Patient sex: M
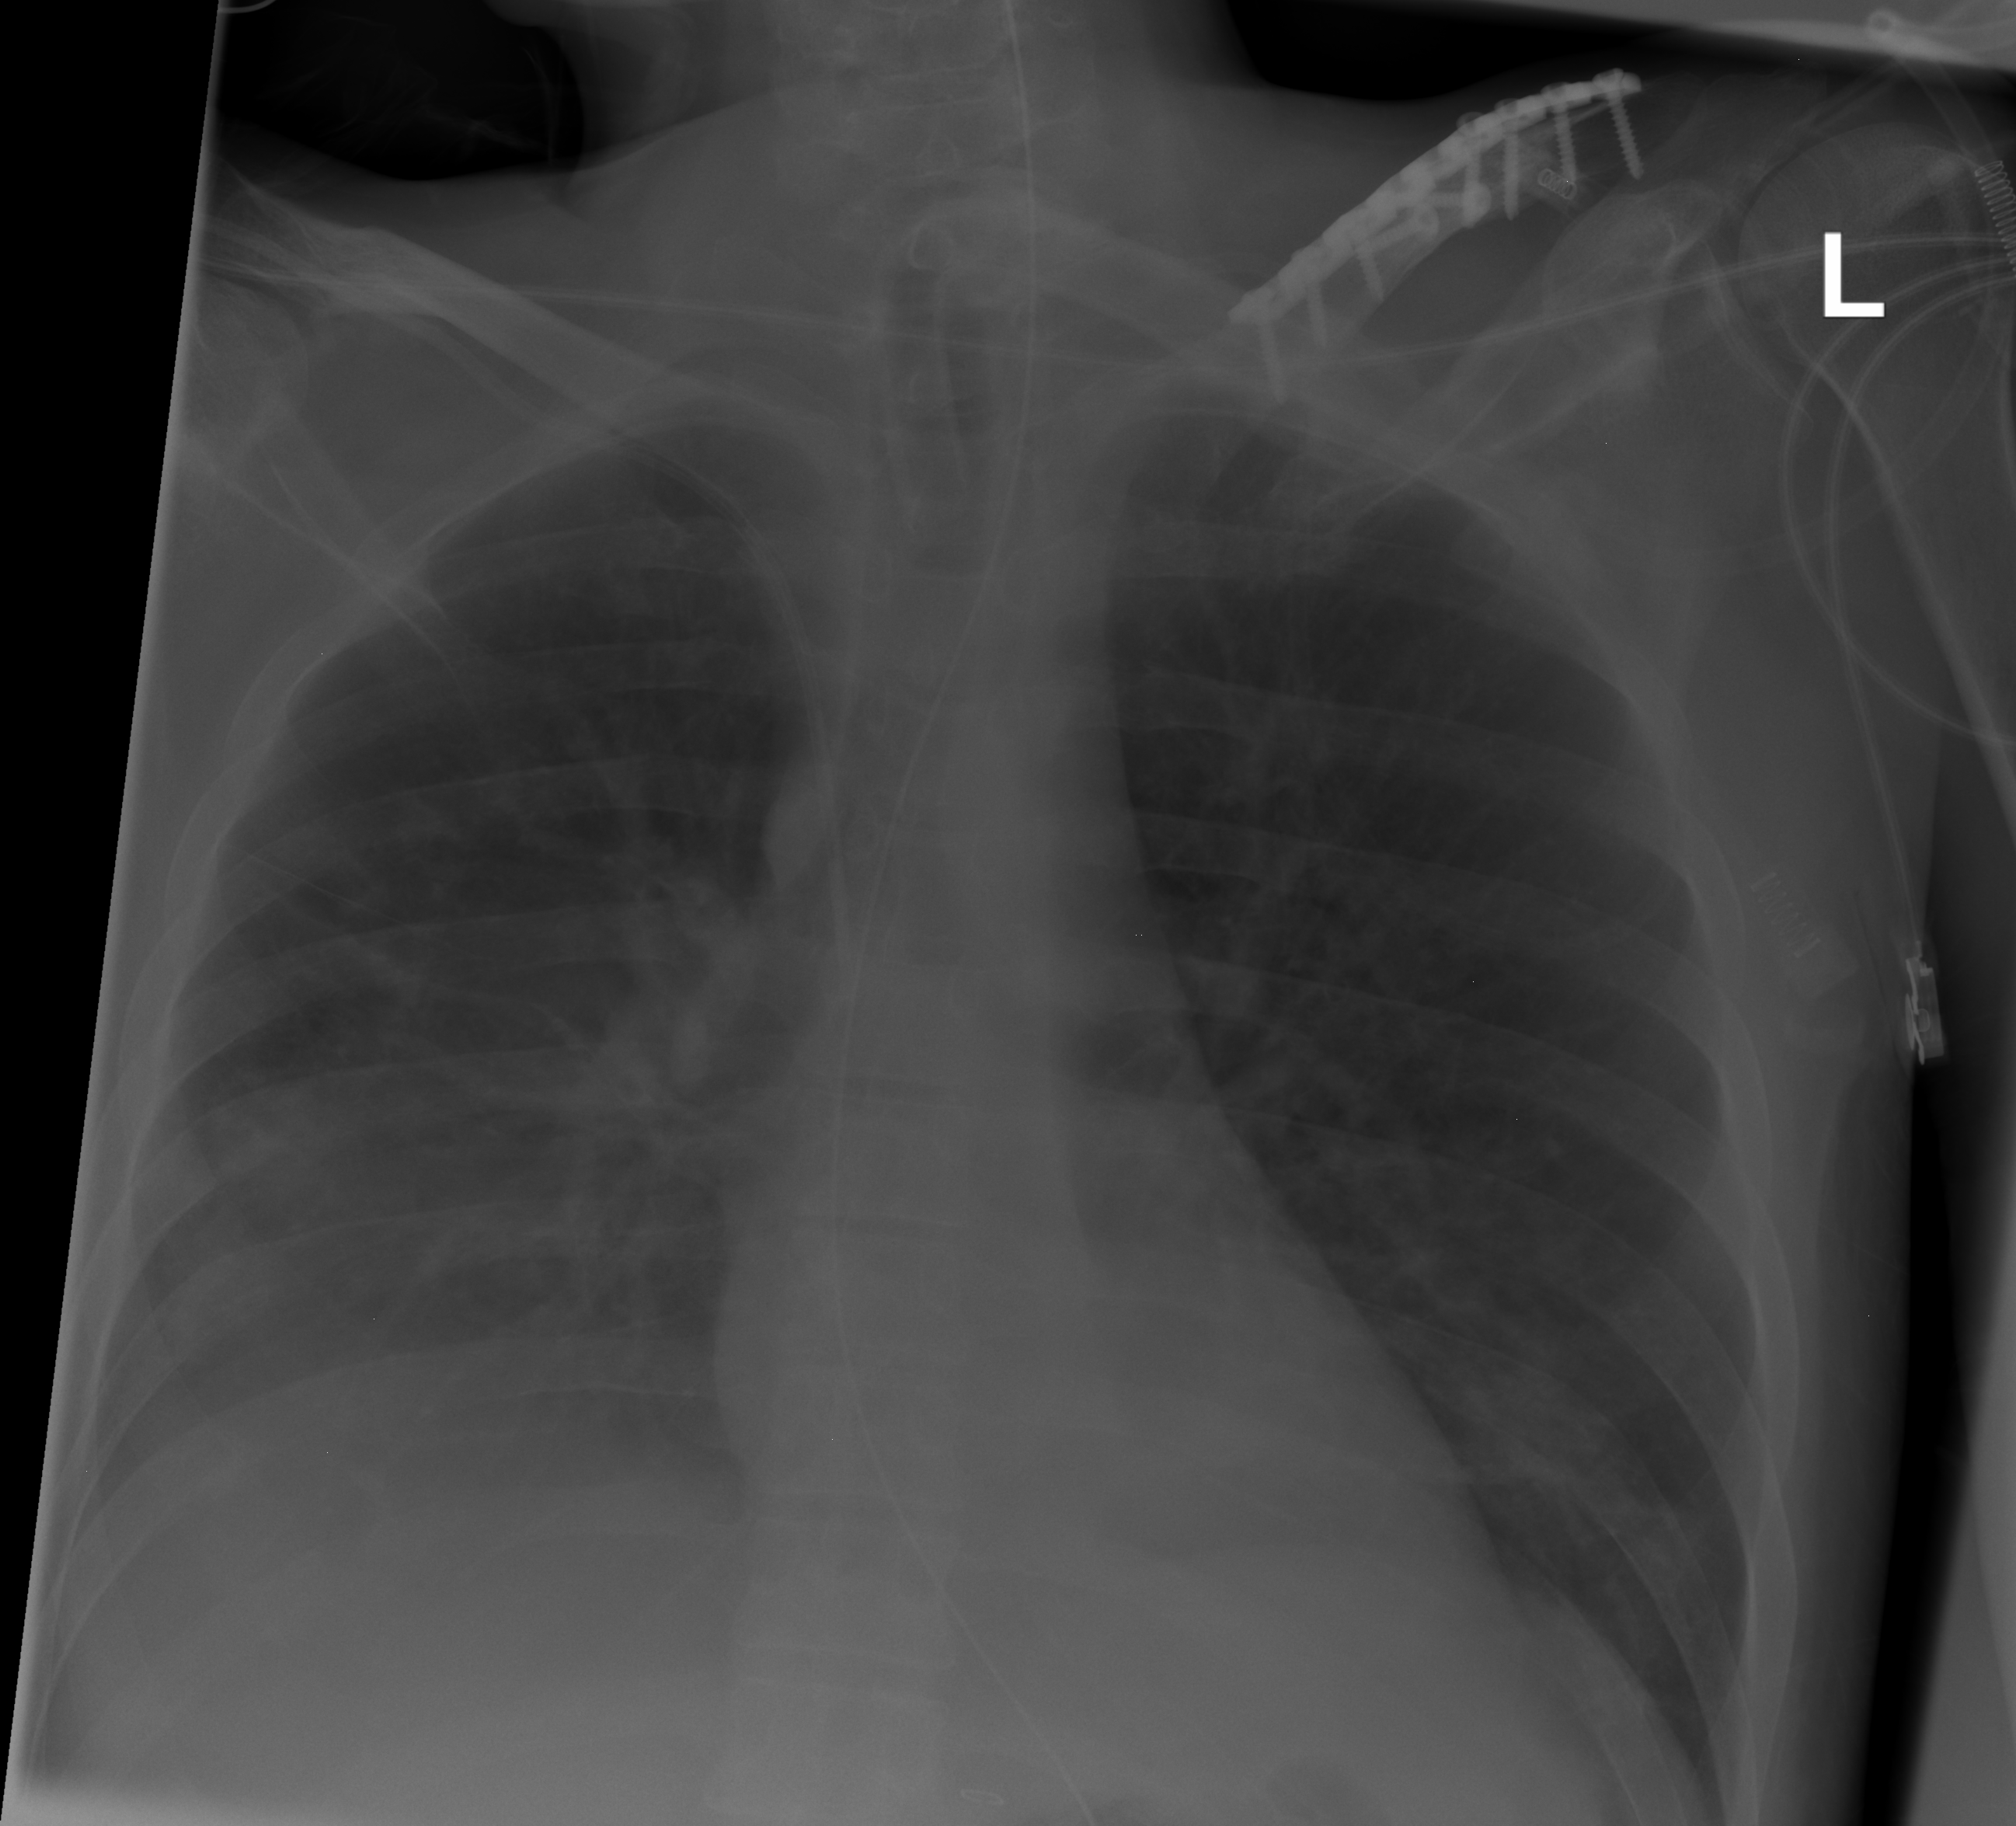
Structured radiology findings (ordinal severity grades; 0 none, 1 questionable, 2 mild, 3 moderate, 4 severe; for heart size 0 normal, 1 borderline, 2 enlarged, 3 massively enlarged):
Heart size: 0
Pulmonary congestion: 0
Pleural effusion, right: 2
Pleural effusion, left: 0
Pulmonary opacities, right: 0
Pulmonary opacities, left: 0
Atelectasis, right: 2
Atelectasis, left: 0